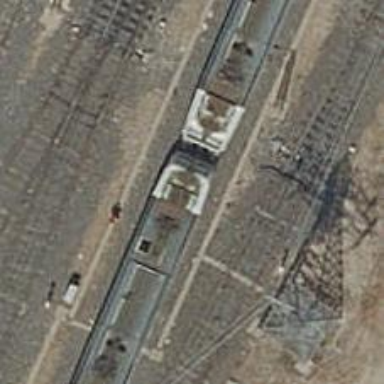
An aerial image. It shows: Rail yard with electrified contact lines for the railway.